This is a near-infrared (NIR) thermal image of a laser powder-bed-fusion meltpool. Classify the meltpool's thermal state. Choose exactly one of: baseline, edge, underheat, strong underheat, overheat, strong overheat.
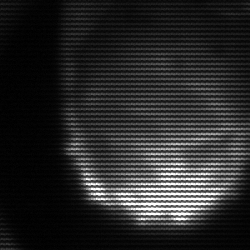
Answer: edge